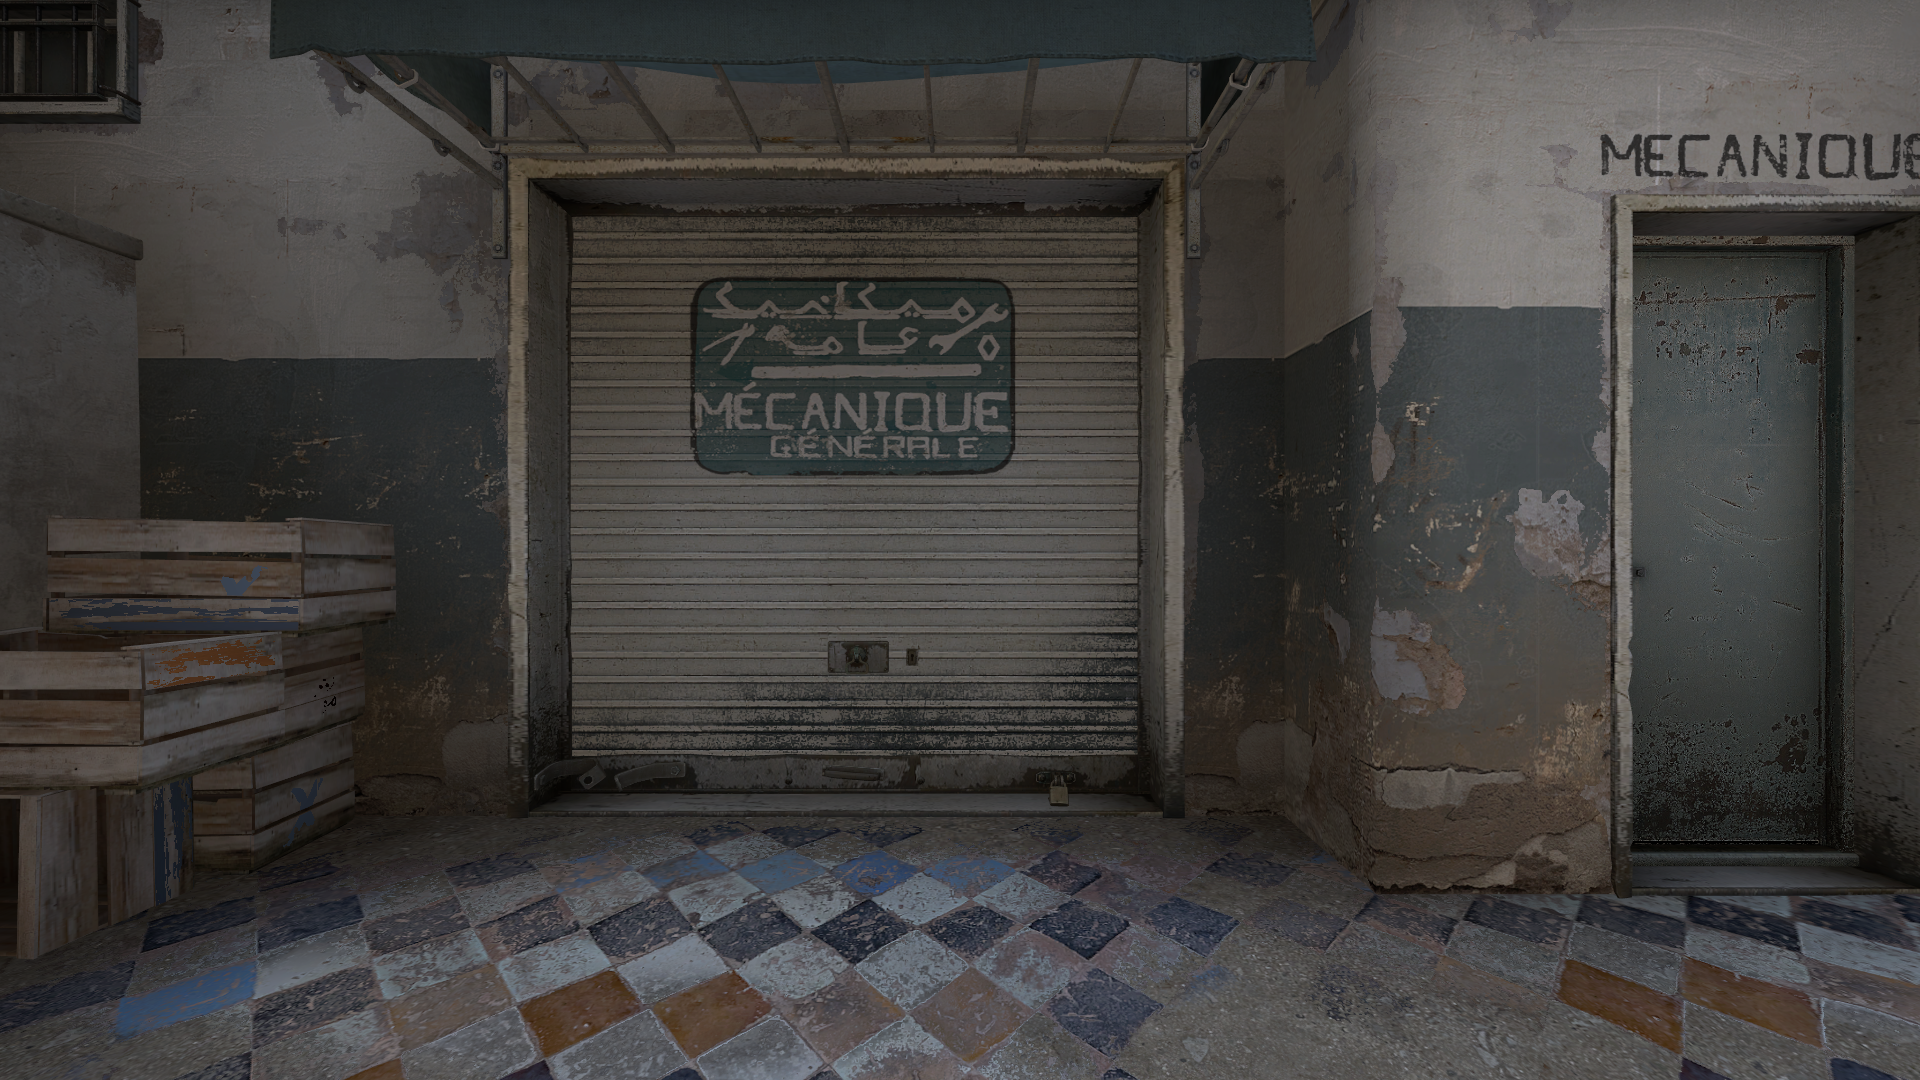
Map: de_dust2